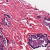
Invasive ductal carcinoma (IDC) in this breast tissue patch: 0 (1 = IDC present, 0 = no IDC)